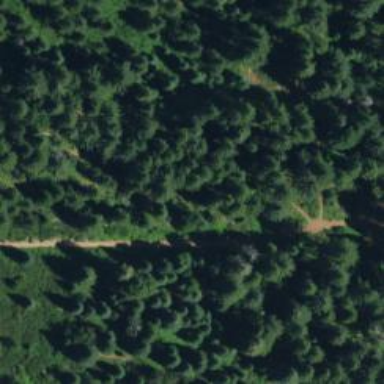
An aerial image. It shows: Path with excellent trail visibility.